Question: I want to center align my imageview with the above textview here's an image of what I'm getting.

I need something like this in a relative layout
'''
<TextView
android:id="@+id/strength"
android:layout_width="wrap_content"
android:layout_height="wrap_content"
android:layout_below="@+id/hero_class"
android:textColor="#0095FF"
android:text="Strength"
android:textAppearance="?android:attr/textAppearanceMedium" />
<TextView
android:id="@+id/agility"
android:layout_width="wrap_content"
android:layout_height="wrap_content"
android:layout_below="@+id/hero_class"
android:layout_centerHorizontal="true"
android:text="Agility"
android:textAppearance="?android:attr/textAppearanceMedium"
android:textColor="#0095FF" />
<TextView
android:id="@+id/intl"
android:layout_width="wrap_content"
android:layout_height="wrap_content"
android:layout_alignBaseline="@+id/agility"
android:layout_alignBottom="@+id/agility"
android:layout_alignParentRight="true"
android:text="Intelligence"
android:textAppearance="?android:attr/textAppearanceMedium"
android:textColor="#0095FF" />
<ImageView
android:id="@+id/img_int"
android:layout_width="wrap_content"
android:layout_height="wrap_content"
android:layout_alignParentRight="true"
android:layout_alignTop="@+id/img_str"
android:src="@drawable/intelligence" />
<ImageView
android:id="@+id/img_agi"
android:layout_width="wrap_content"
android:layout_height="wrap_content"
android:layout_alignTop="@+id/img_int"
android:layout_centerHorizontal="true"
android:src="@drawable/agility" />
<ImageView
android:id="@+id/img_str"
android:layout_width="wrap_content"
android:layout_height="wrap_content"
android:layout_below="@+id/strength"
android:layout_alignParentLeft="true"
android:src="@drawable/strength" />
'''
This is what i have done but the problem is that i can have the middle imageview centered align but the left and right one are with align to the most right and most left not in the center of above textview
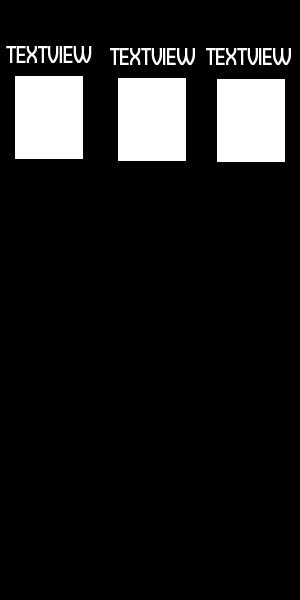
Answer: In layout.xml you can use this for each Text+Image:
'''
<TextView ...
android:text="The Text"
android:drawableBottom="@drawable/icon1" />
'''
You could repeat it into an LinearLayout with the horizontal orientation